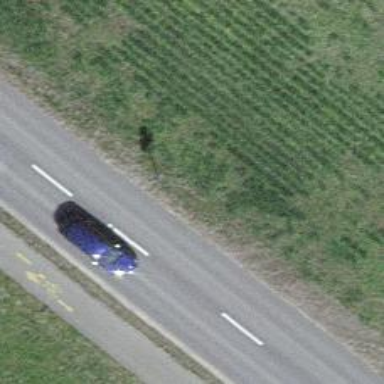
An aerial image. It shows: Asphalt road classified as primary highway.